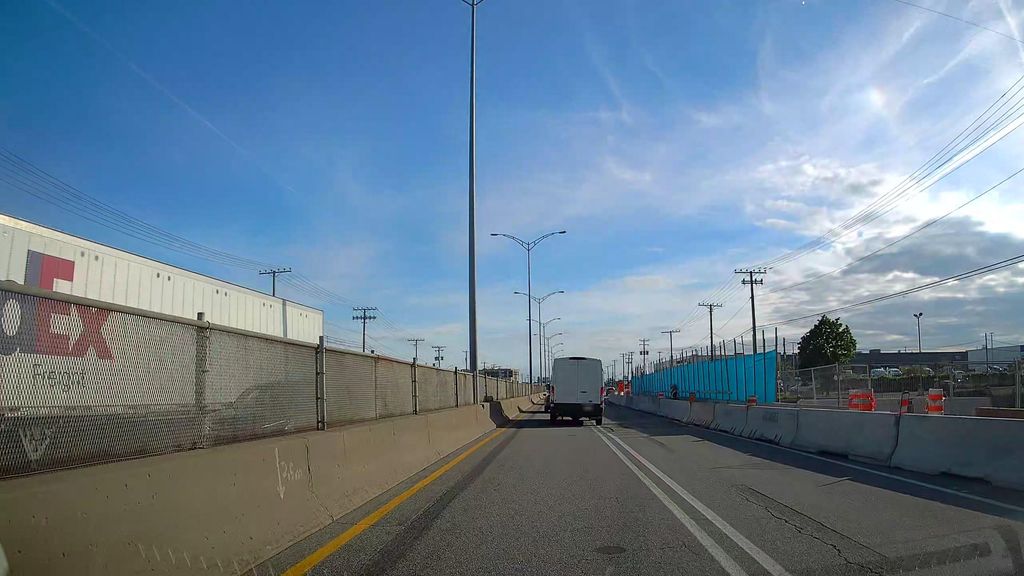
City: montreal